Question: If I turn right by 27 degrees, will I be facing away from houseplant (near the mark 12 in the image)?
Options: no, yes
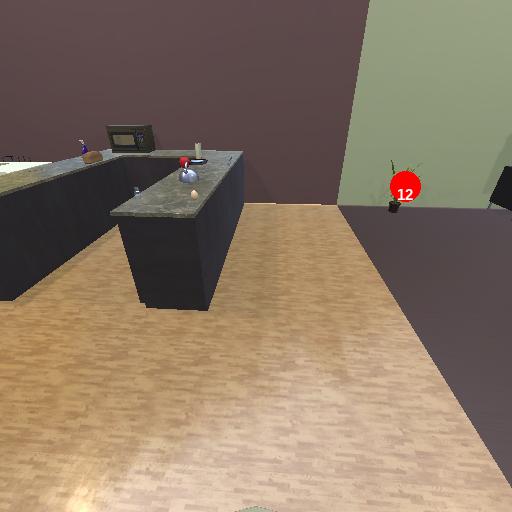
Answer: no